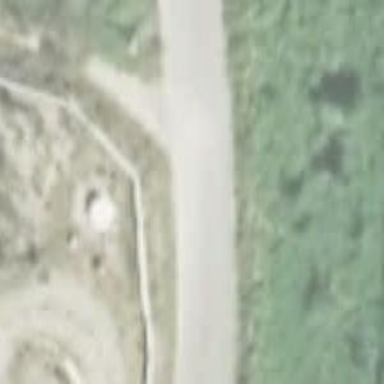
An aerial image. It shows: Wayside cross with historic significance.